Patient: sex M, age 68
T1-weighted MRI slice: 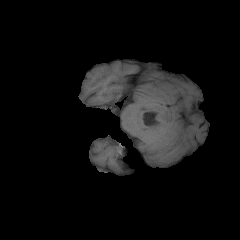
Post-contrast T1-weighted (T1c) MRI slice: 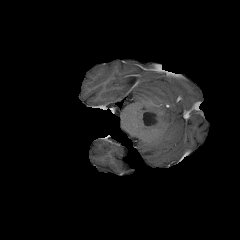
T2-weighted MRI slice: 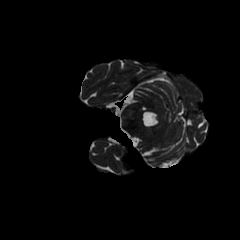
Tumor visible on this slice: no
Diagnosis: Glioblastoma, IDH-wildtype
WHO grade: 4